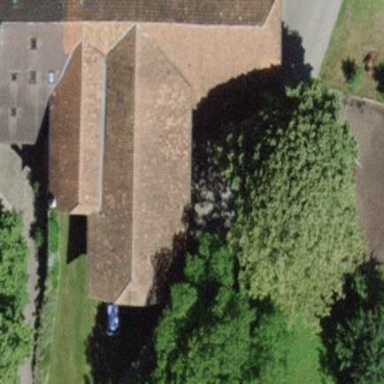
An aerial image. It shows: Farm building.